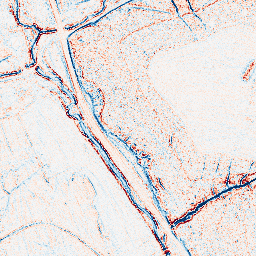
Category: edge_preserving
Decomposition family: bilateral
Decomposition parameters: d: 5
sigma_color: 25
sigma_space: 100
Upsampling method: sinc_blackman
Upsampling parameters: scale: 2
kernel_size: 16
Upsampling scale: 2